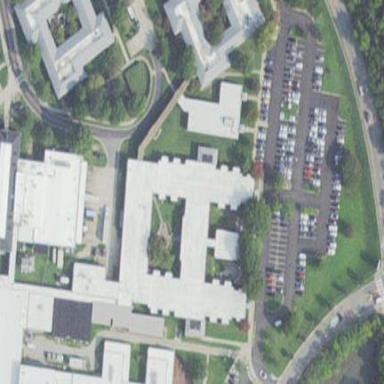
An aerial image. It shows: Part of hospital building.